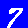
Digit: 7